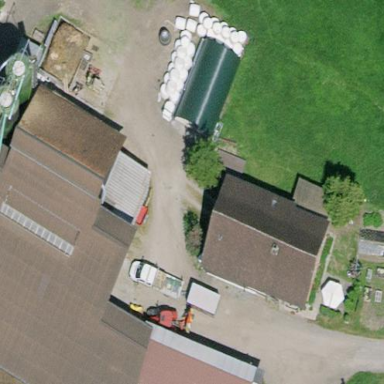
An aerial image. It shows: Farm with farmyard.